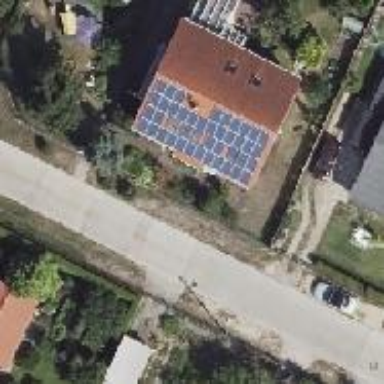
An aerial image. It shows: Solar power generator using photovoltaic panels.